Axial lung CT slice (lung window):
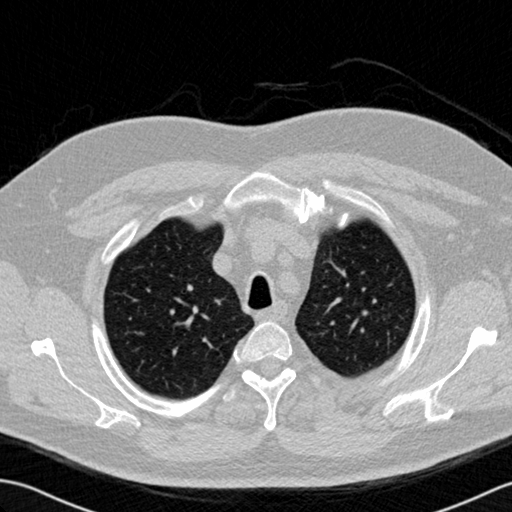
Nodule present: no